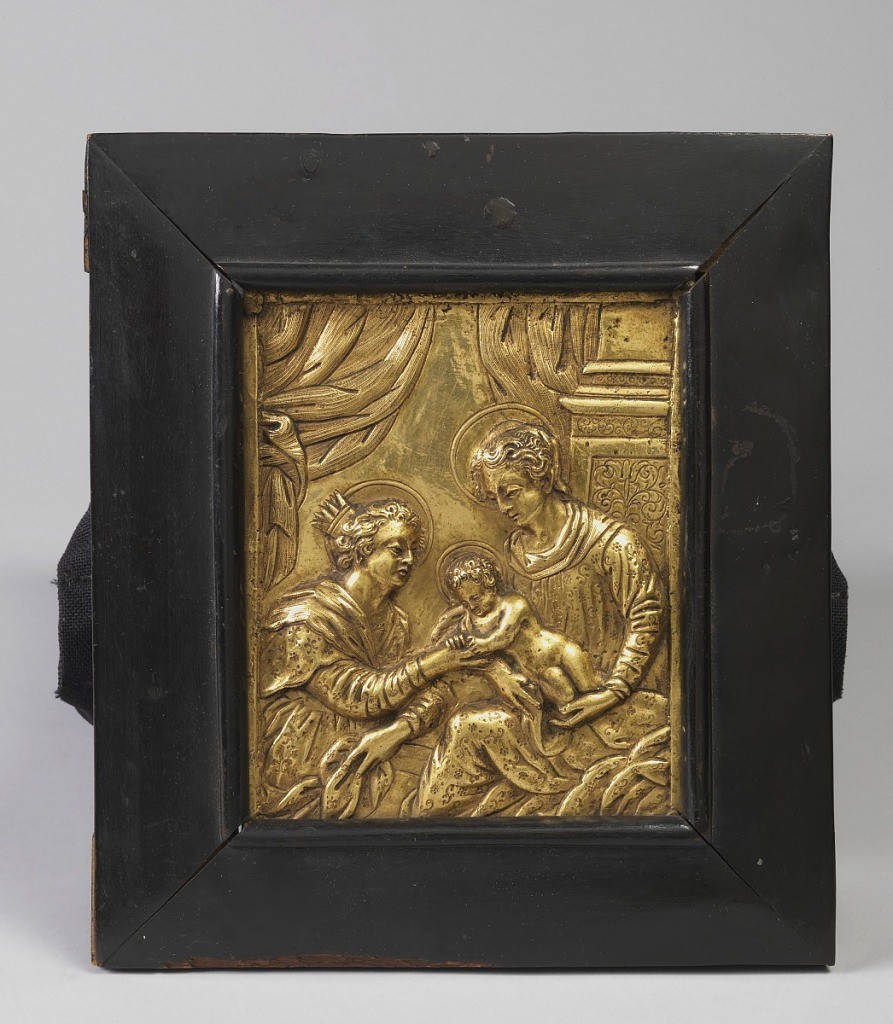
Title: The Mystic Marriage of St. Catherine
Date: late 16th–early 17th century
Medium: Gilt bronze, ebonized wood
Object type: Panel and frame
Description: (a) Relief plaque. The Virgin seated at the right, in front of a pillar base, holding the Christ Child who slips the ring on the finger of St. Catherine, at left; (b) wooden frame, flat except for molding on inner edge, painted black.